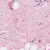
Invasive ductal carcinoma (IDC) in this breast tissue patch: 0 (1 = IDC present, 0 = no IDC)